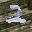
Label: 2